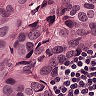
Metastatic tissue present: yes